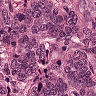
Metastatic tissue present: yes